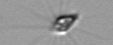
Label: Calciopappus